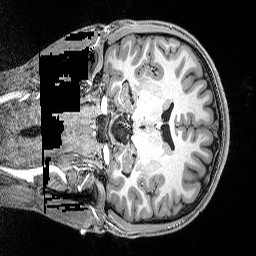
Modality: T1w
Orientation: coronal
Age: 18
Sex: male
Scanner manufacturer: siemens
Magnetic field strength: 3 T
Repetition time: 2.5 s
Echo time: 0.00343 s